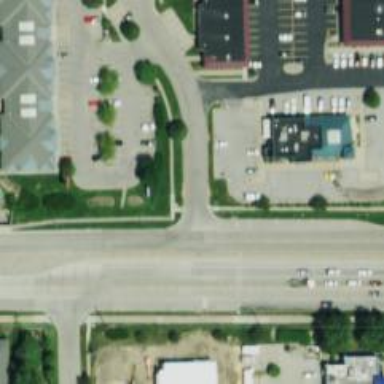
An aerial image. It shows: Road with stop sign.